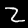
Digit: 2